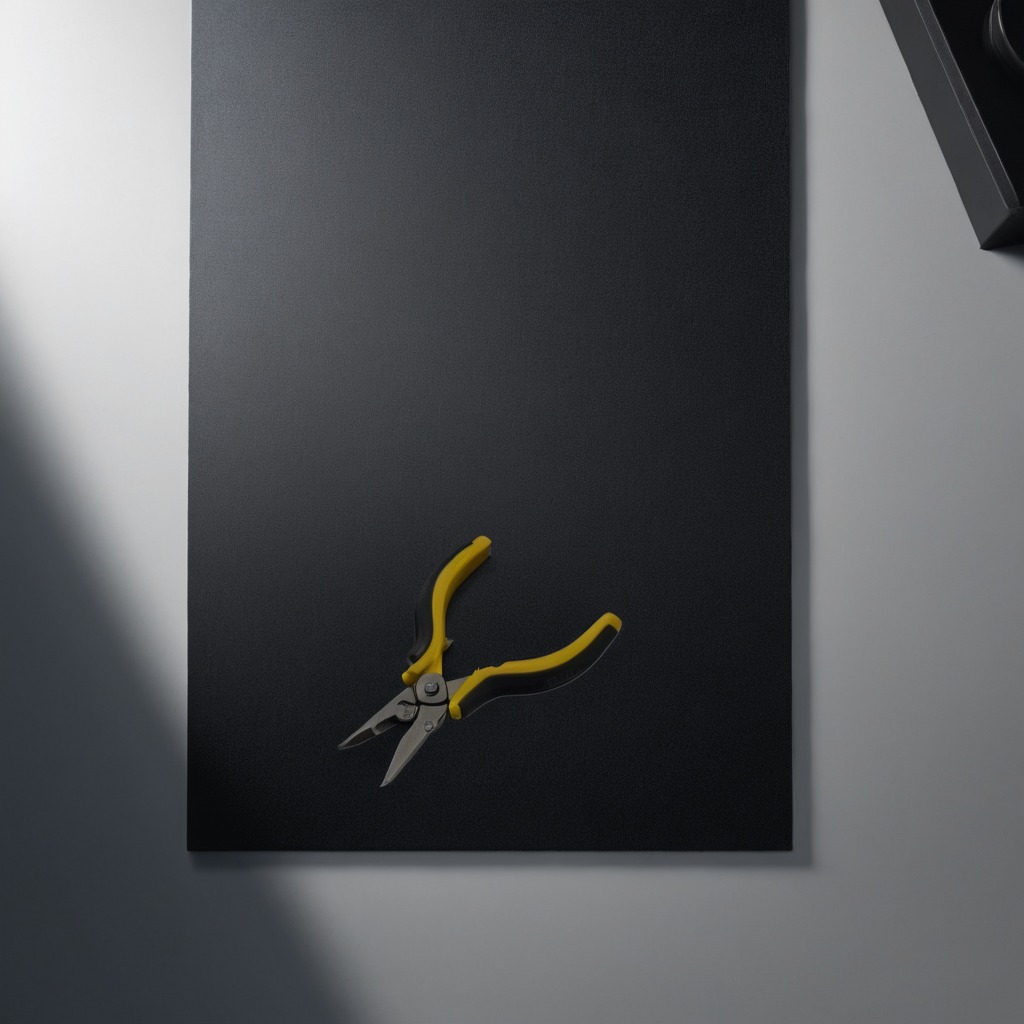
A plier is lying on a clean granite tabletop covered with a black rubber mat inside a workshop under bright overhead lighting crisp shadows high clarity worn but beneath the mat.